Interaction volume radius: 10 \u00c5
Interaction volume height: 40 \u00c5
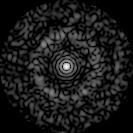
Disorder parameter: 0.8351